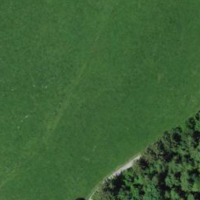
EUNIS habitat code: 25
Species observed at this site:
Lamium galeobdolon